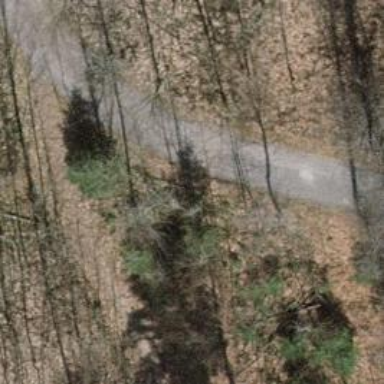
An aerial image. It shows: Track with grade 2 gravel surface.